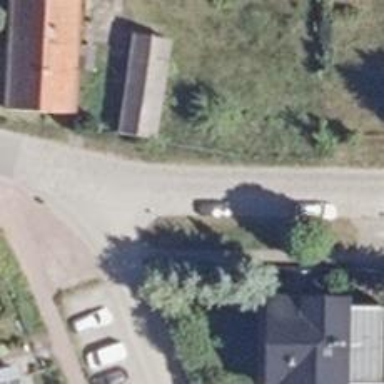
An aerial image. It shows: Residential road with sidewalk on the left.